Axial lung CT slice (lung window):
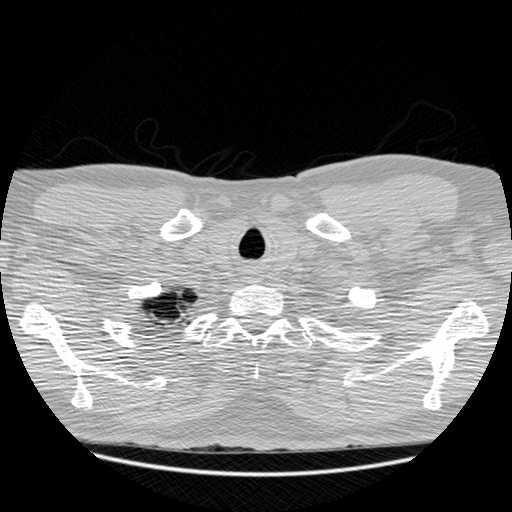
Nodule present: no